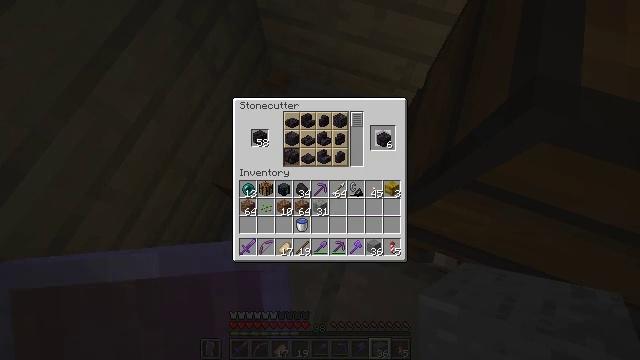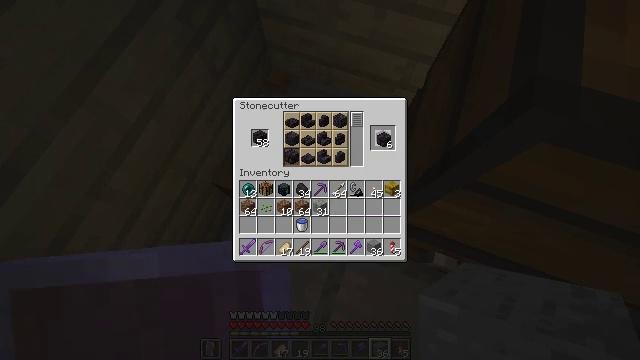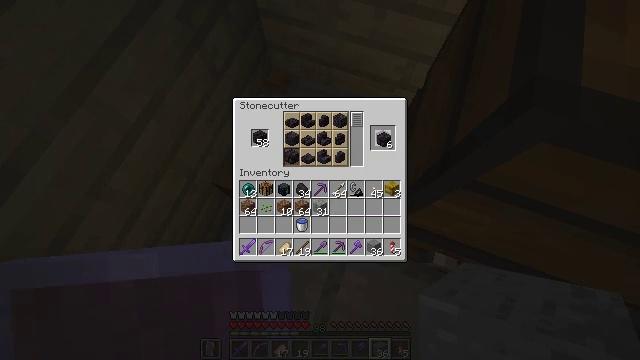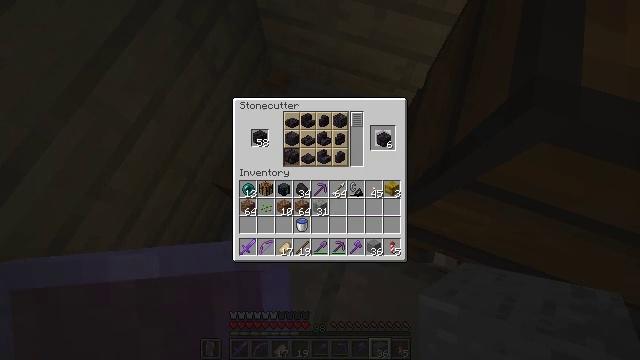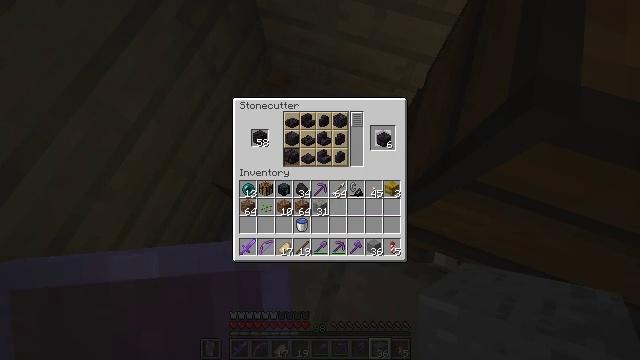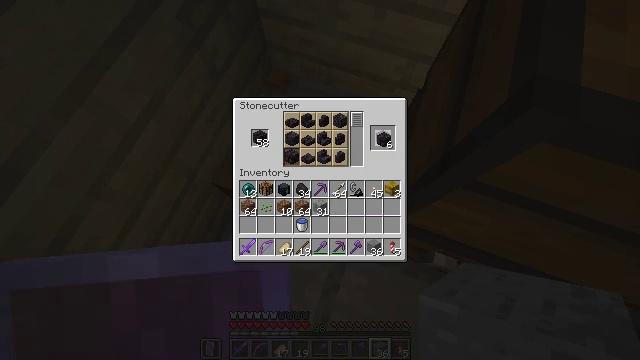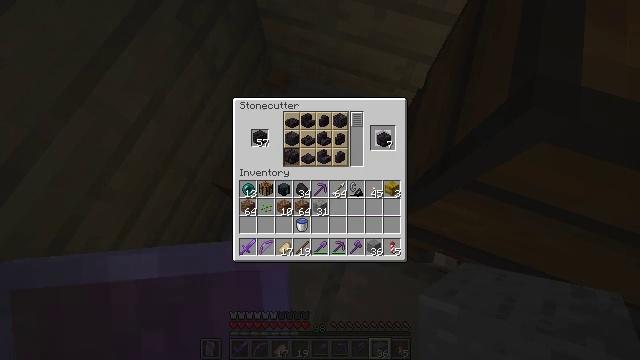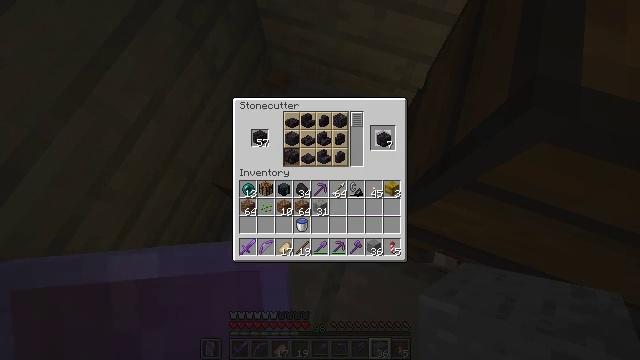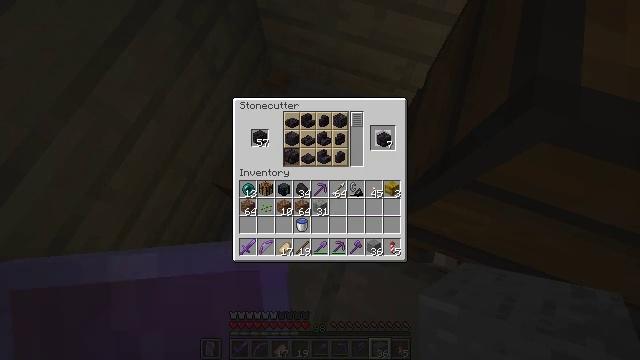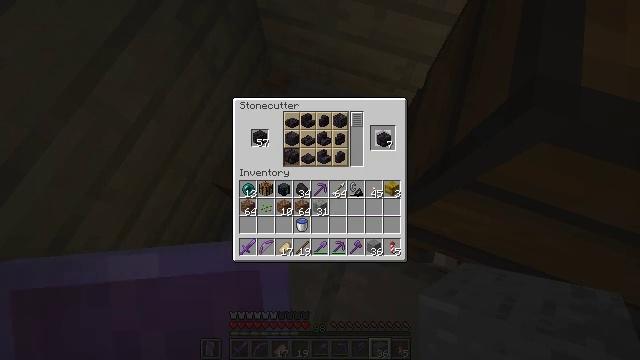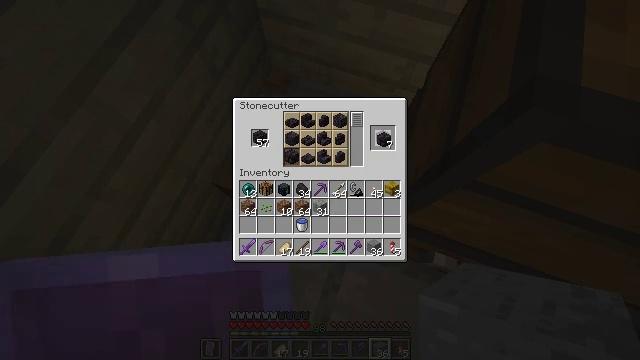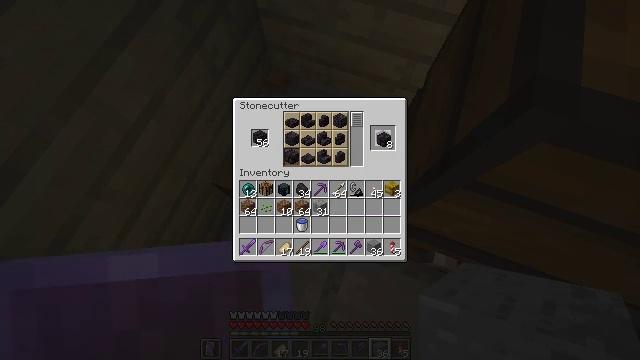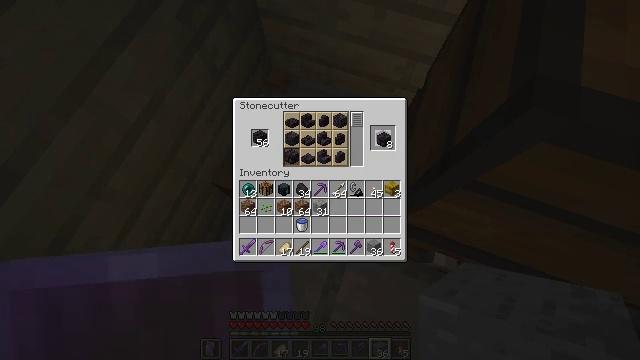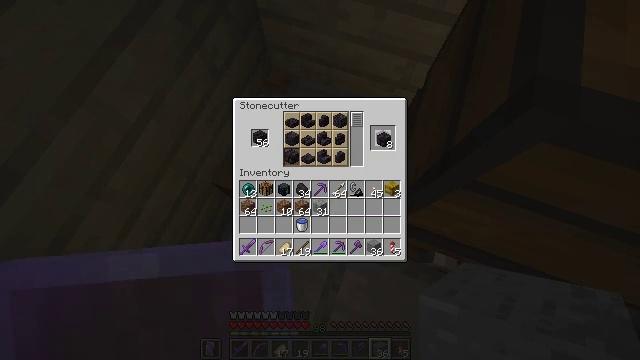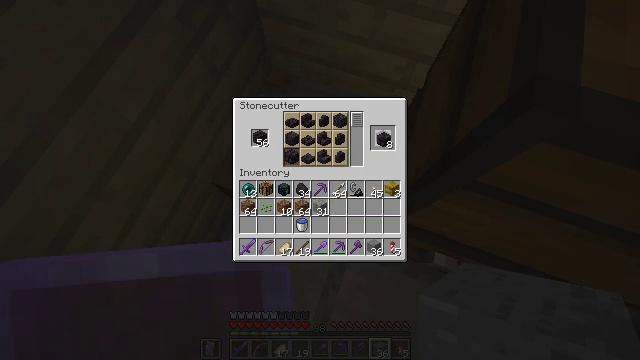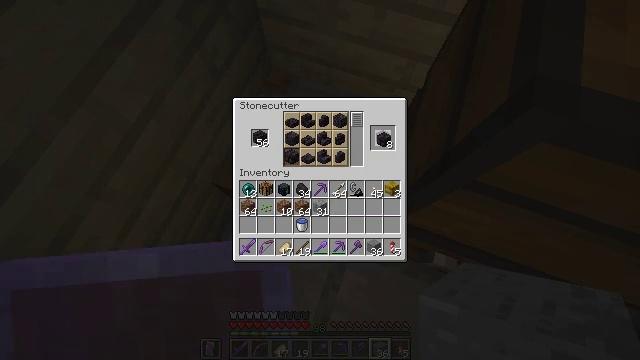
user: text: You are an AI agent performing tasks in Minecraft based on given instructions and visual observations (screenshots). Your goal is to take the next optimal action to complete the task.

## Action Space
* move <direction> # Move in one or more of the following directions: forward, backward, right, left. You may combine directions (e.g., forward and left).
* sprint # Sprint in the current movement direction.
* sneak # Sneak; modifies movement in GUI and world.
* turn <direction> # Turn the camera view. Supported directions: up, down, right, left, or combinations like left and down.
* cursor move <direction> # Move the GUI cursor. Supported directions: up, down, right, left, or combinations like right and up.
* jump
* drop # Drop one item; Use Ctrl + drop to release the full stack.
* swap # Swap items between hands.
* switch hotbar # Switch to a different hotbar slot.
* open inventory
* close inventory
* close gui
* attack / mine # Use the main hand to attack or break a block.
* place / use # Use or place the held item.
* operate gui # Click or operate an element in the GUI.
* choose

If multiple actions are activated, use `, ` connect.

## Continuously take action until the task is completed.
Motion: motion action
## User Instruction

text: Use polished blackstone to make polished blackstone bricks.
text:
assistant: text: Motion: no_op
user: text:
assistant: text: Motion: no_op
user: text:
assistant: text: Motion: attack / mine
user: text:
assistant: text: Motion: attack / mine
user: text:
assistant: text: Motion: attack / mine
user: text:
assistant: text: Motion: no_op
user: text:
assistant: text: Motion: no_op
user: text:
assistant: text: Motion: attack / mine
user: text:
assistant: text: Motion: attack / mine
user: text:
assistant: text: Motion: attack / mine
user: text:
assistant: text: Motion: no_op
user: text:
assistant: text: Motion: no_op
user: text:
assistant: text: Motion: no_op
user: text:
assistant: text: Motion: no_op
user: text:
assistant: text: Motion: no_op
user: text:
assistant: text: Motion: no_op
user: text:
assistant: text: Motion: no_op
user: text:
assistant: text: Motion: attack / mine
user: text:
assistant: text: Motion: attack / mine
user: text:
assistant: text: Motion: attack / mine
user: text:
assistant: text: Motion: no_op
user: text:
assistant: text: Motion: attack / mine
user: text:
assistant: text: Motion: attack / mine
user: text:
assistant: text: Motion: attack / mine
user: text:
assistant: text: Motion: attack / mine
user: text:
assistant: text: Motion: attack / mine
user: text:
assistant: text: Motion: attack / mine
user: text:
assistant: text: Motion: no_op
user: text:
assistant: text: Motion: attack / mine
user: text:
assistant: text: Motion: attack / mine